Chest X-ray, AP view. Patient: 5 years old, sex M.
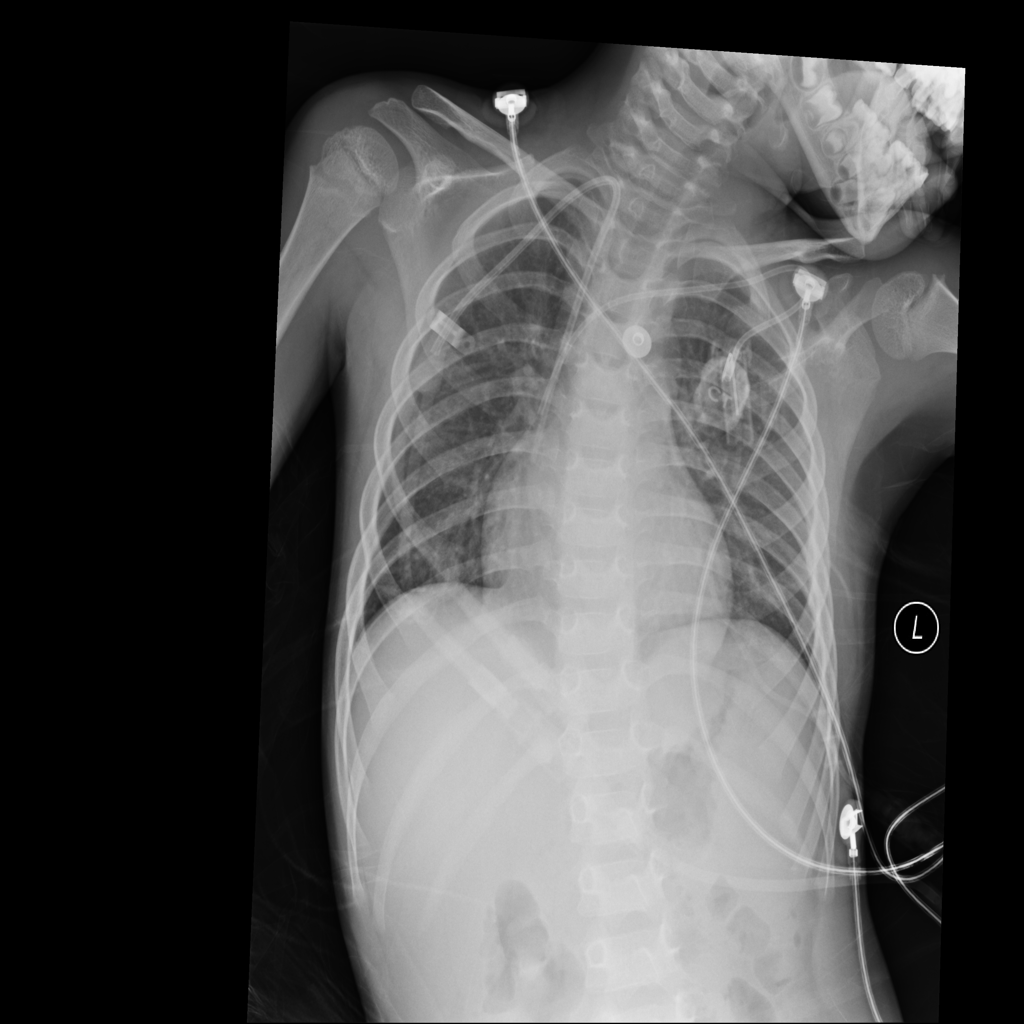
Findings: No Finding